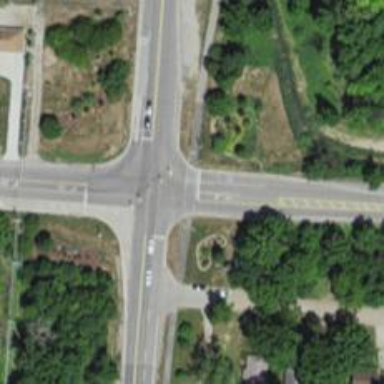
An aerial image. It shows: Unmarked crossing on the road.